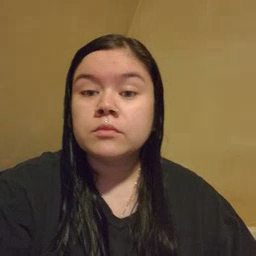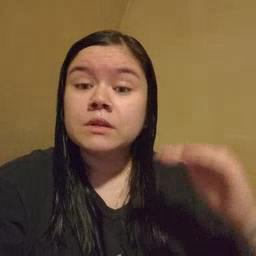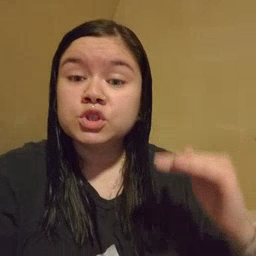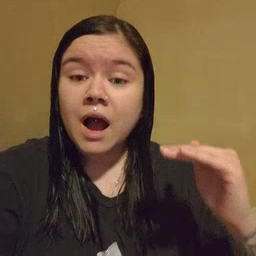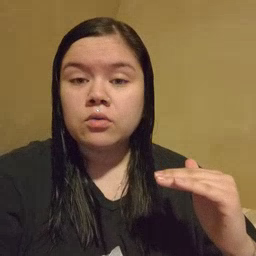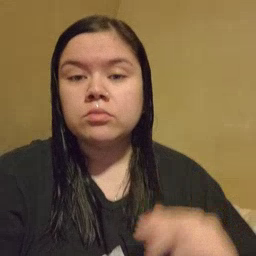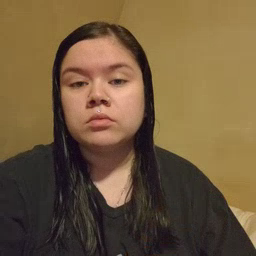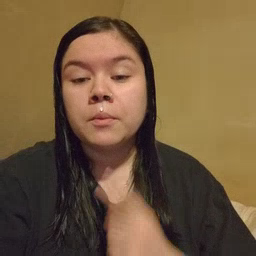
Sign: child